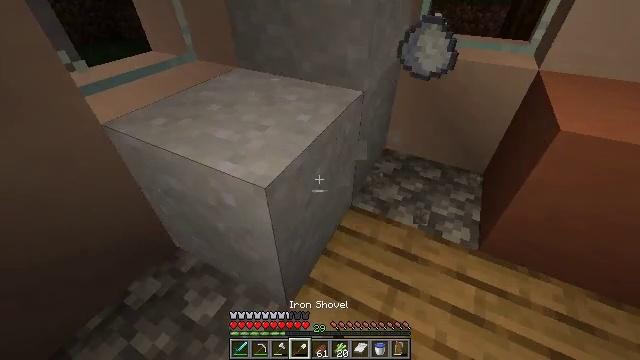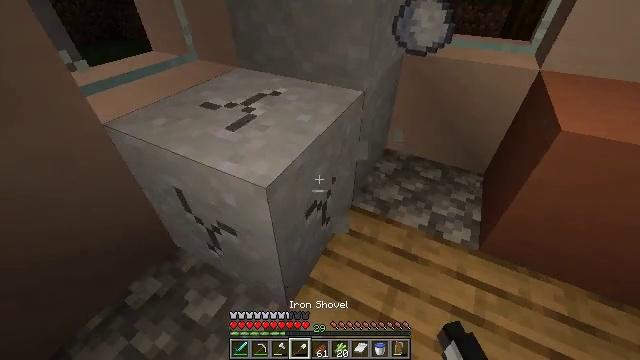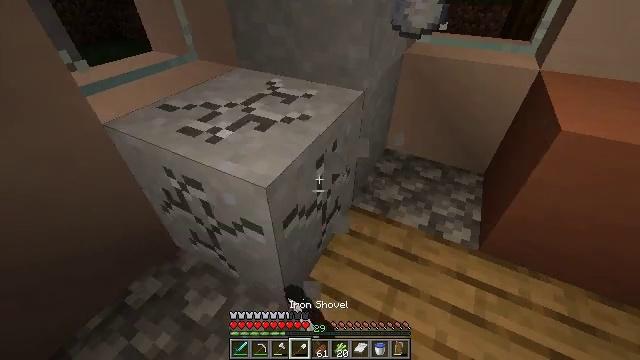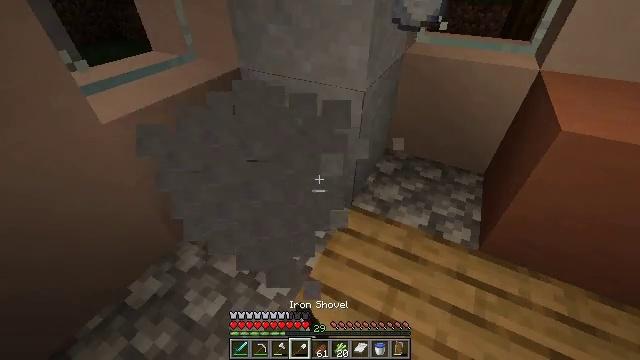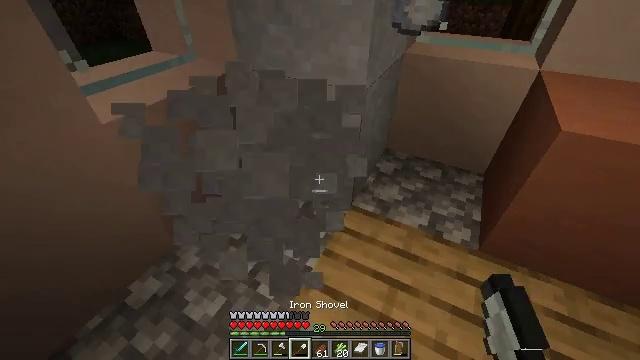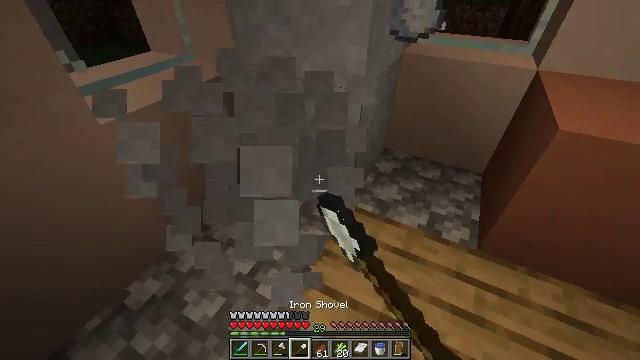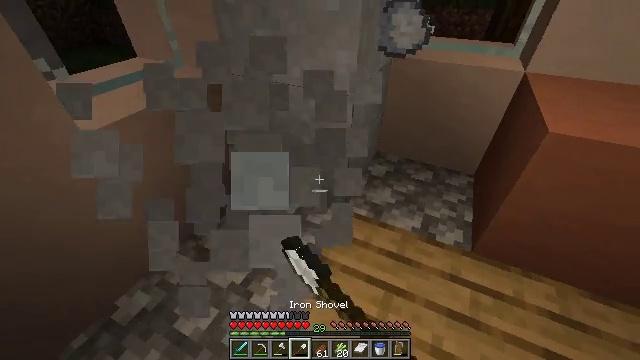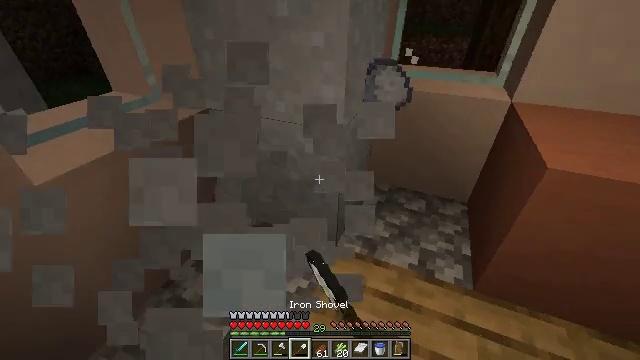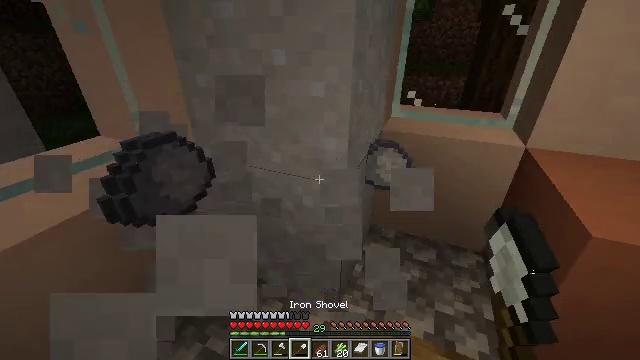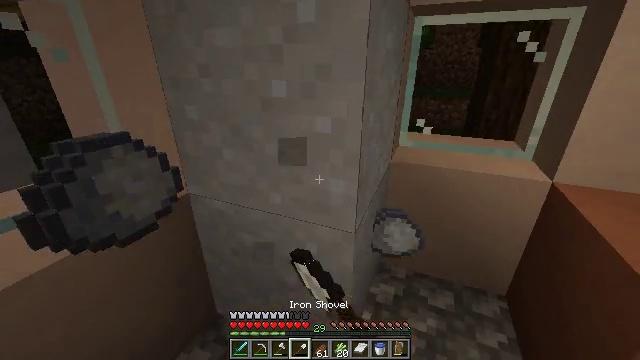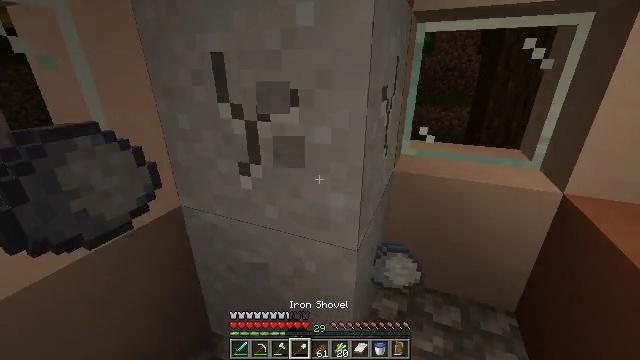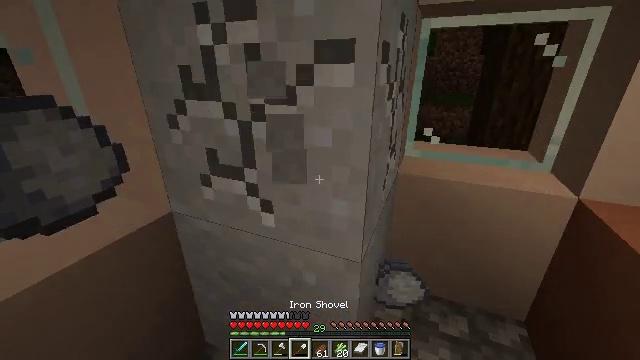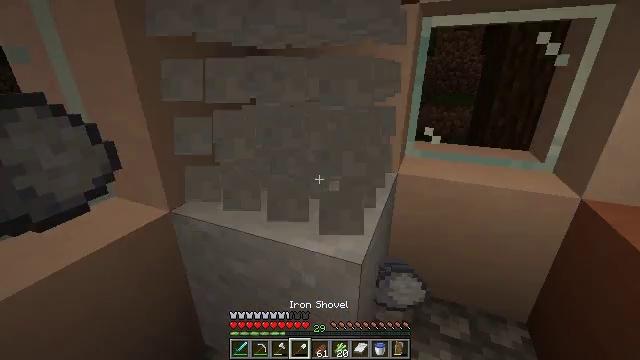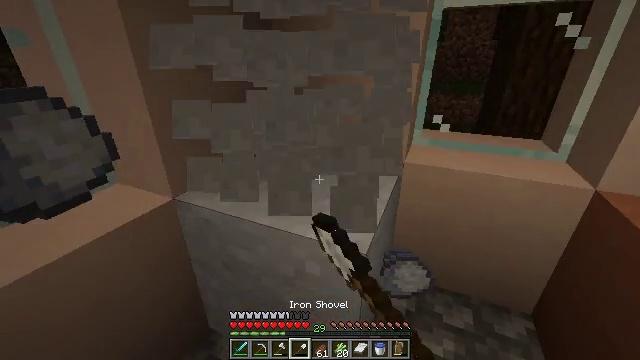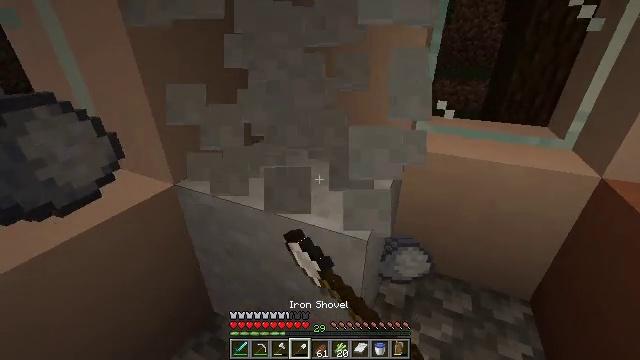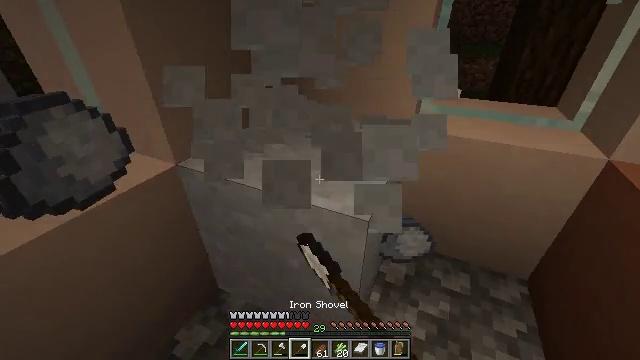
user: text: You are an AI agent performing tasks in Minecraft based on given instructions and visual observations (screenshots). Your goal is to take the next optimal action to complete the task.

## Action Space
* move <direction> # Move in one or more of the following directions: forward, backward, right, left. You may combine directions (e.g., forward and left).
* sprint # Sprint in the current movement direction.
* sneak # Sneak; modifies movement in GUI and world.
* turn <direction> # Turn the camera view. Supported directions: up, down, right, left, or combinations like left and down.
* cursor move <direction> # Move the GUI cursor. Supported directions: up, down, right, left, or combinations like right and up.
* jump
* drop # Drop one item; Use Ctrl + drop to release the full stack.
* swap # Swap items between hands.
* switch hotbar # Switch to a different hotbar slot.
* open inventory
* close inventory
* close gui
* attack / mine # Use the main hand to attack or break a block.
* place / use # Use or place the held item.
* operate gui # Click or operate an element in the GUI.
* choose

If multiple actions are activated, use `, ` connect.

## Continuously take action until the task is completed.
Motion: motion action
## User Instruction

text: Gather clay blocks.
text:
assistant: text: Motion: attack / mine
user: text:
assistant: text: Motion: attack / mine
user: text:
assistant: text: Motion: attack / mine
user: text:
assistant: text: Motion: attack / mine
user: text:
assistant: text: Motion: attack / mine
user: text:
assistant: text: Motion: move forward, turn right, attack / mine
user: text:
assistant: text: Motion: move forward, turn right and up, attack / mine
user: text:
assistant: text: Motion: move forward, turn up, attack / mine
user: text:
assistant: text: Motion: move forward, turn up, attack / mine
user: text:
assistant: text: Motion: turn up, attack / mine
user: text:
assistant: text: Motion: attack / mine
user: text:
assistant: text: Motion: attack / mine
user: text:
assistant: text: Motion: turn left and down, attack / mine
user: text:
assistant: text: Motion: turn down, attack / mine
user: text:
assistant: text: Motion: turn down, attack / mine
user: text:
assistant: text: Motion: turn down, attack / mine
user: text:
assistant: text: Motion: turn down, attack / mine
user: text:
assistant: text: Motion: turn down, attack / mine
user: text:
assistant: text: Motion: attack / mine
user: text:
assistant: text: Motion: attack / mine
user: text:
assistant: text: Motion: attack / mine
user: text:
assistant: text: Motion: attack / mine
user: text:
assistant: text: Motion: turn right, attack / mine
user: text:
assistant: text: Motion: move forward, turn right, attack / mine
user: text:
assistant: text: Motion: move forward
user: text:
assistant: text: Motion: no_op